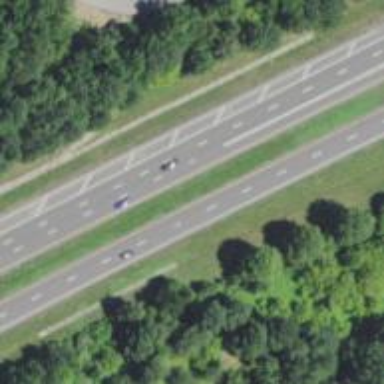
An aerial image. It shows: Expressway with asphalt surface and classified as primary highway.